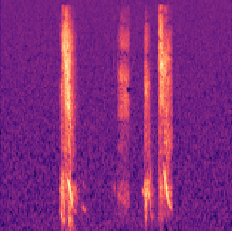
Sound class: Person sneeze